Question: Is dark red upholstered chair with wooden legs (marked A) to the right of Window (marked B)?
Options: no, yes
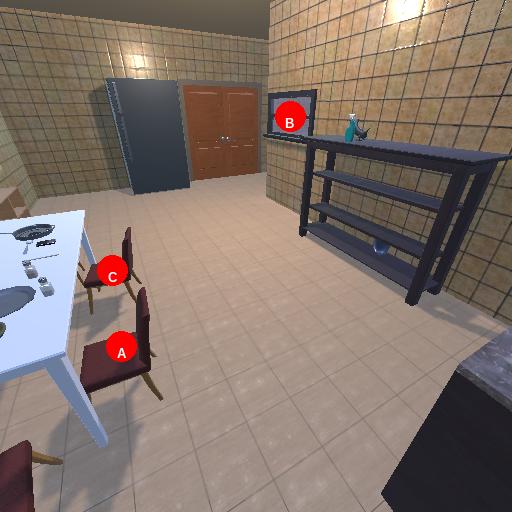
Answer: no